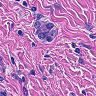
Metastatic tissue present: yes